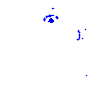
Particle: electron